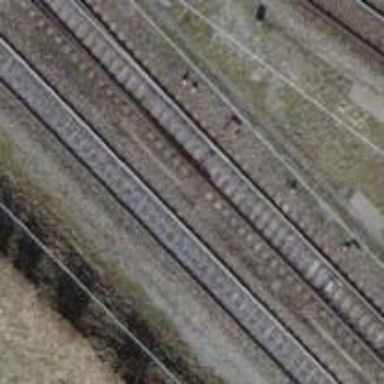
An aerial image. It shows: Railway switch.